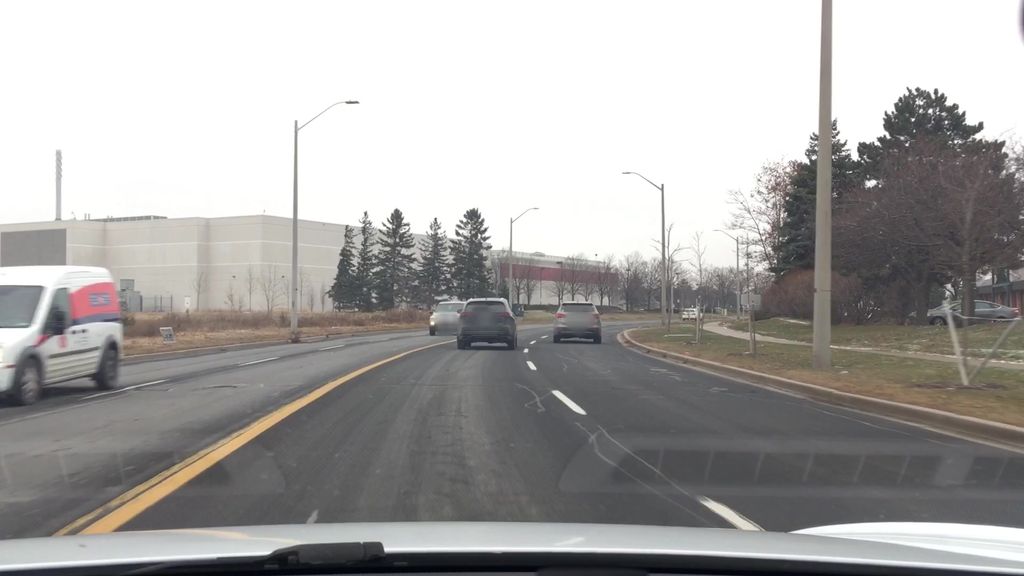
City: toronto